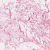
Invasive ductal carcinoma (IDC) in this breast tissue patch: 0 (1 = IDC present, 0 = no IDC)